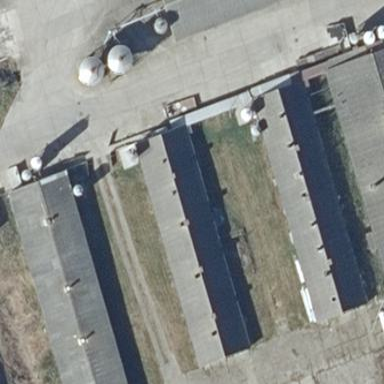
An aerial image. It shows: Gray building with gabled roof.